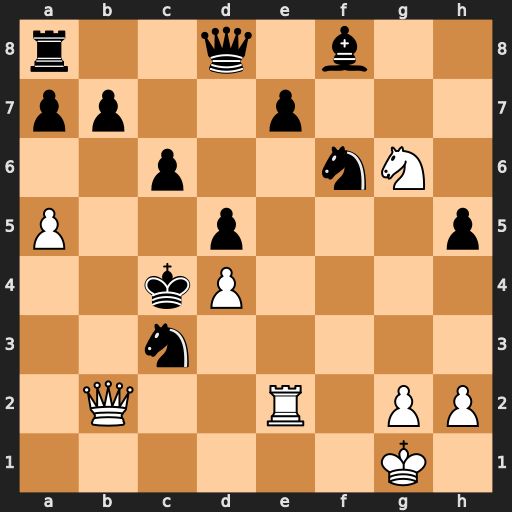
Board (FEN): r2q1b2/pp2p3/2p2nN1/P2p3p/2kP4/2n5/1Q2R1PP/6K1
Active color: w
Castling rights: -
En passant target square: -
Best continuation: Ne5+ Kxd4 Qb4#